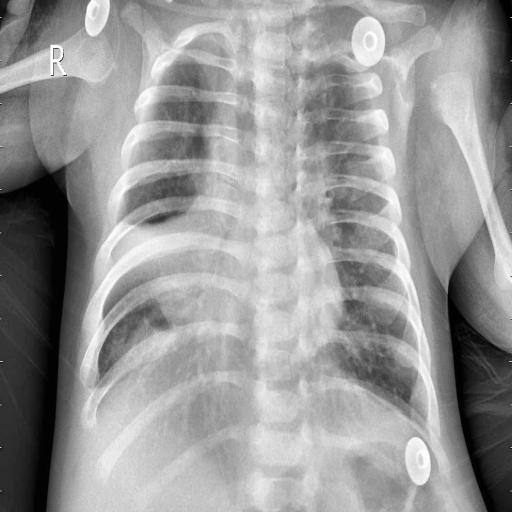
Finding: PNEUMONIA